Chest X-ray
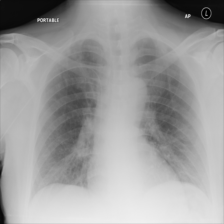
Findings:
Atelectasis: negative
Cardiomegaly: negative
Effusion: negative
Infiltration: negative
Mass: negative
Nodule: negative
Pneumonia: negative
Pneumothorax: negative
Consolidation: negative
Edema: negative
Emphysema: negative
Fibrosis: negative
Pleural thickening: negative
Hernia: negative